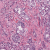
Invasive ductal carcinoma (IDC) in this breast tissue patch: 1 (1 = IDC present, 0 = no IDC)